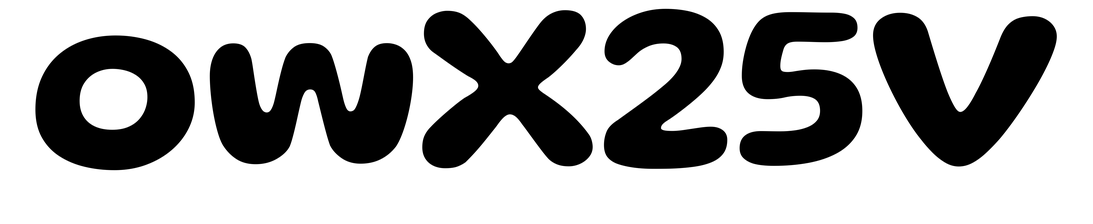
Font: Gluten_SemiBold